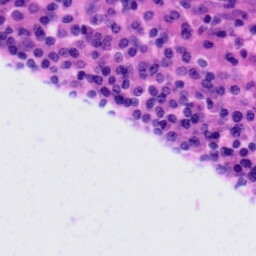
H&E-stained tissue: Tonsil